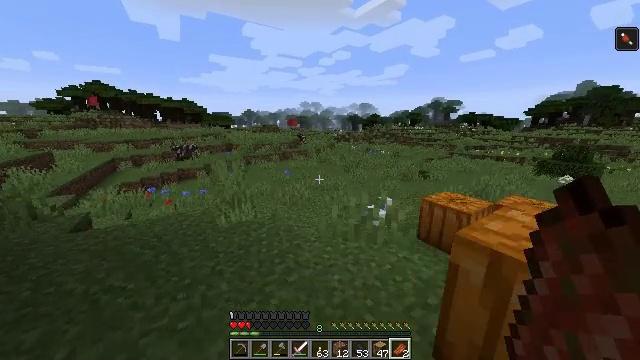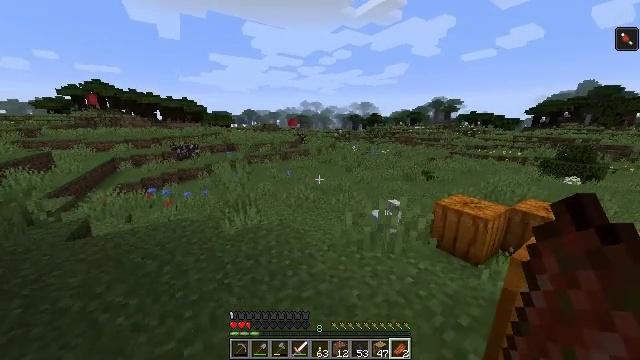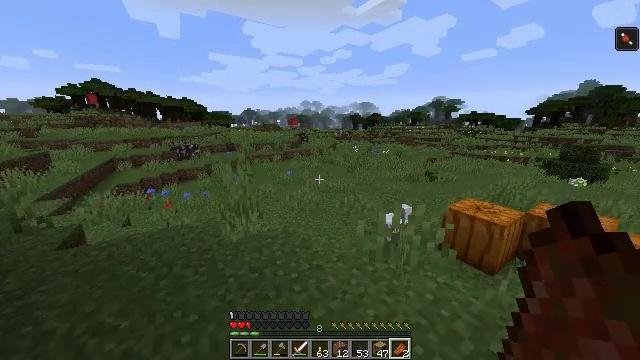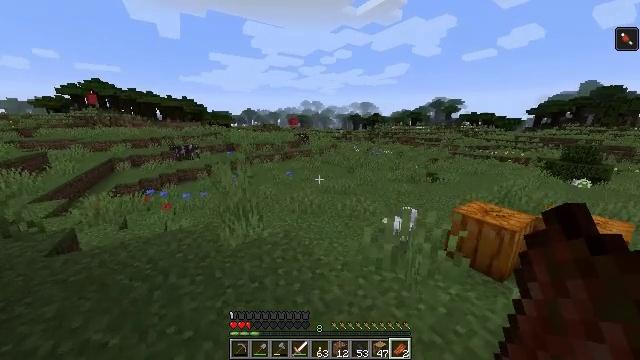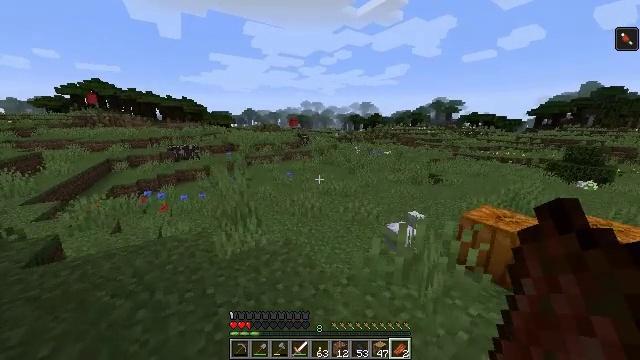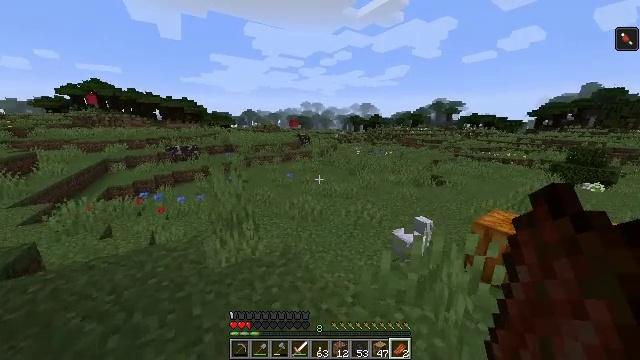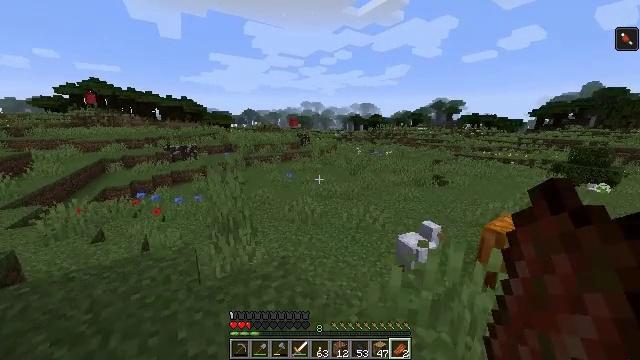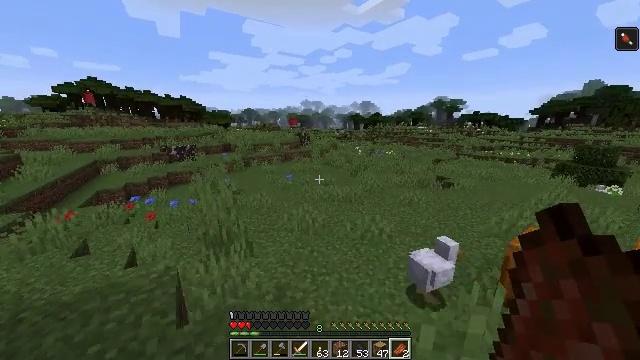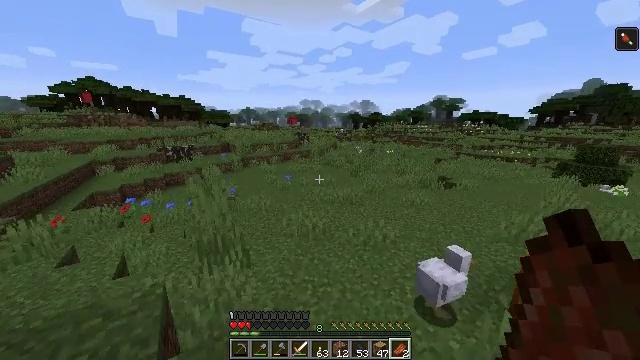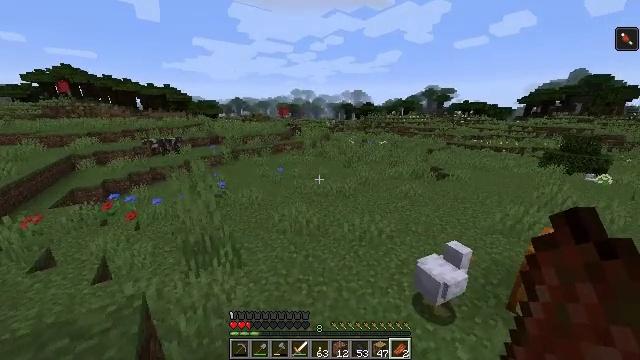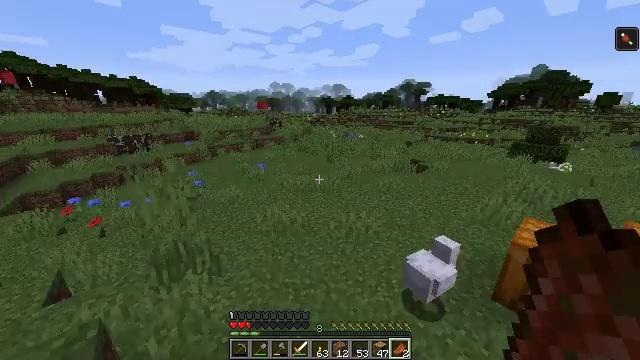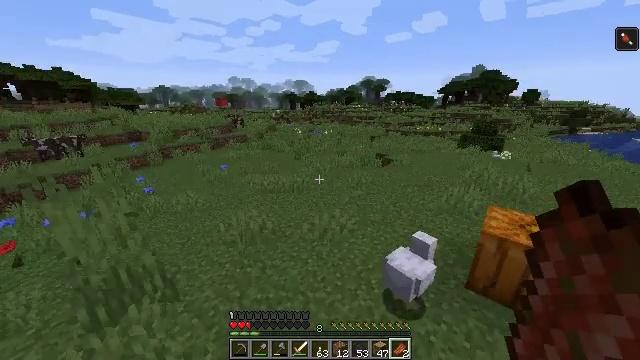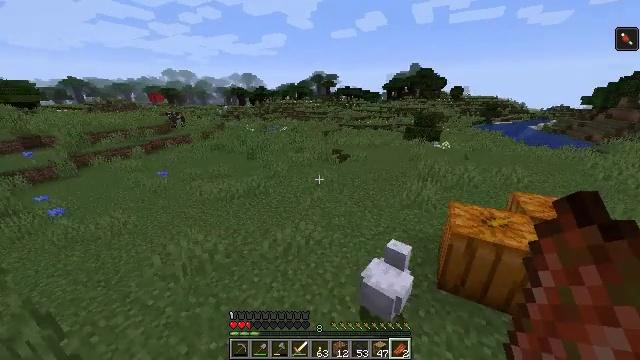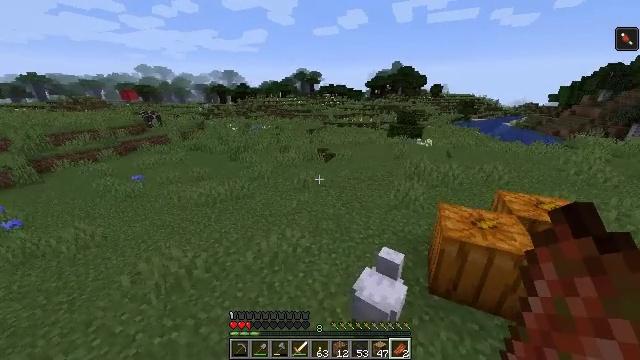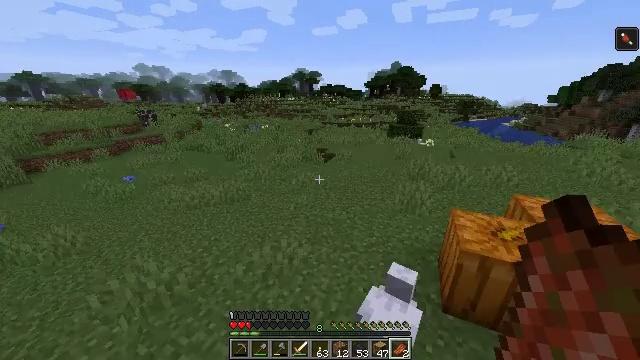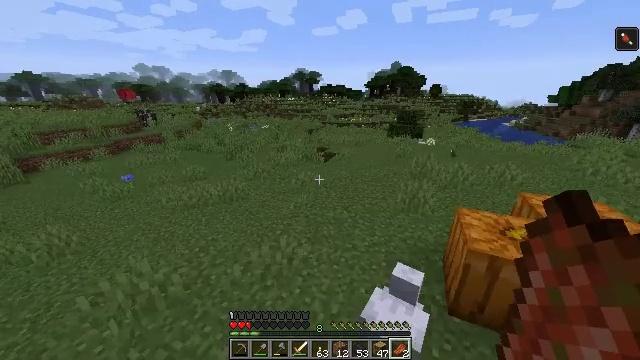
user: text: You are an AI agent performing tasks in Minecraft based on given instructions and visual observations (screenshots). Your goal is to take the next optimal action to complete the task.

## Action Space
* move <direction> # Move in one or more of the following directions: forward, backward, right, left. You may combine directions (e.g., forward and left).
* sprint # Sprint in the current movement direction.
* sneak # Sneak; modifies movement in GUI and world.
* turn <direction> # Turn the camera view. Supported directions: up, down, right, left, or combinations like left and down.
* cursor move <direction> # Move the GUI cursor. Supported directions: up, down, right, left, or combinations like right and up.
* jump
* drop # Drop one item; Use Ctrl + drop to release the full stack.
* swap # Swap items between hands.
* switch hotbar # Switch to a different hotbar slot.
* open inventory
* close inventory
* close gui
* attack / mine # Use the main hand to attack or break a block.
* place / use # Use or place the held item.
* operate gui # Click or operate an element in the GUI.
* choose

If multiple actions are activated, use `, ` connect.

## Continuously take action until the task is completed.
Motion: motion action
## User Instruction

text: Clear away tall grass.
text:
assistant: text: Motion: move forward and move left
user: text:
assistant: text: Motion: move forward
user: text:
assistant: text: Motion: move forward
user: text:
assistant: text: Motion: move forward
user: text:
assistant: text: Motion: move forward, sprint
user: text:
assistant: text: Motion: move forward, sprint
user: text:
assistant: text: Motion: move forward, sprint
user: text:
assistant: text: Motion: move forward, sprint
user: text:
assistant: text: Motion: move forward, sprint, turn right and down
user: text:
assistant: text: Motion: move forward, sprint, turn right and down
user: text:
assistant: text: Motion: move forward, sprint, turn right and down
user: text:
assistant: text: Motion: move forward, sprint, turn right
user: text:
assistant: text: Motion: move forward, sprint, turn right
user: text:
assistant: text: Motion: move forward, sprint
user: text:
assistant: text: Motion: move forward, sprint
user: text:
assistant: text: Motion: move forward, sprint
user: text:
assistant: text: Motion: move forward, sprint
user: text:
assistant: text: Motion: move forward, sprint
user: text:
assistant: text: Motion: move forward, sprint
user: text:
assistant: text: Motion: move forward, sprint
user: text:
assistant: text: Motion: move forward, sprint
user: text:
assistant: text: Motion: move forward, sprint
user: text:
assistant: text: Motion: move forward, sprint
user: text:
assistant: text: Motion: move forward, sprint
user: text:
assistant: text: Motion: move forward, sprint
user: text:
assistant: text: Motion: move forward, sprint, jump
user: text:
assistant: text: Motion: move forward, sprint, turn left, jump
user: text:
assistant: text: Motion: move forward, sprint, turn left, jump
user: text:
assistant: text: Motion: move forward, sprint, jump
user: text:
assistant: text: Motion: move forward, sprint, jump